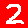
Digit: 2